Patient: sex F, age 56
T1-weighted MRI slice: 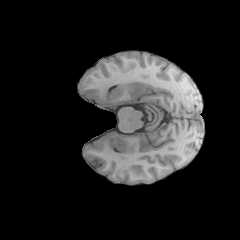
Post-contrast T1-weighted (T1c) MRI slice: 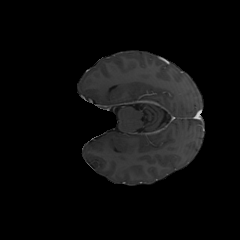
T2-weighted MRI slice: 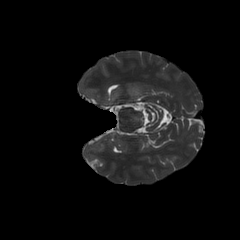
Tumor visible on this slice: no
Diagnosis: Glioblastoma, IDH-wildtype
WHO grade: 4